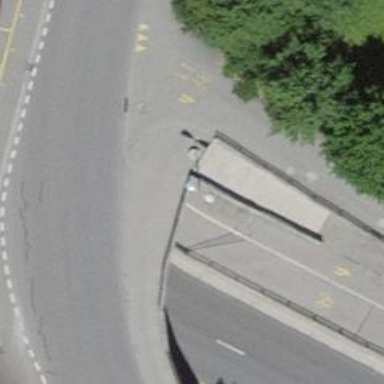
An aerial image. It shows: Bollard barrier.